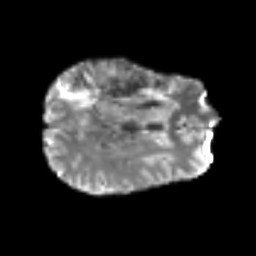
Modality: T2w
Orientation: axial
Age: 54
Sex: male
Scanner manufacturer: siemens
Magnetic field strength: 3 T
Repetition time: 6.1 s
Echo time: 0.101 s